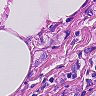
Metastatic tissue present: yes